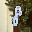
Label: 8